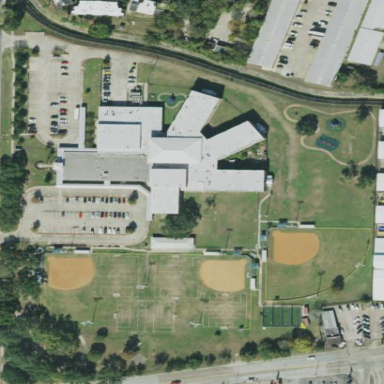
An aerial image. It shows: School.